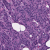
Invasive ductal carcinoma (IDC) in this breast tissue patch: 1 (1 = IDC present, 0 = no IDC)